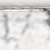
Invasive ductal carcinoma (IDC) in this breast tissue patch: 0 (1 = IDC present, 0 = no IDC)